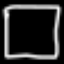
Label: square